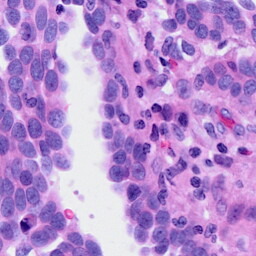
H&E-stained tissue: Ovarian